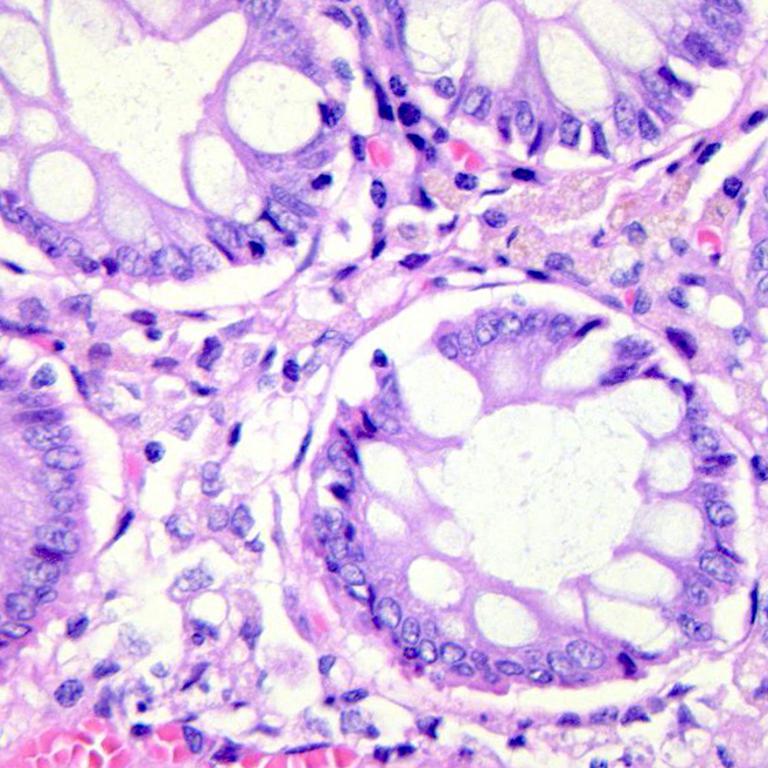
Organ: colon
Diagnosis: benign